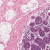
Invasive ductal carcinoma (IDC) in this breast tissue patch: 0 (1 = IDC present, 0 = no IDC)